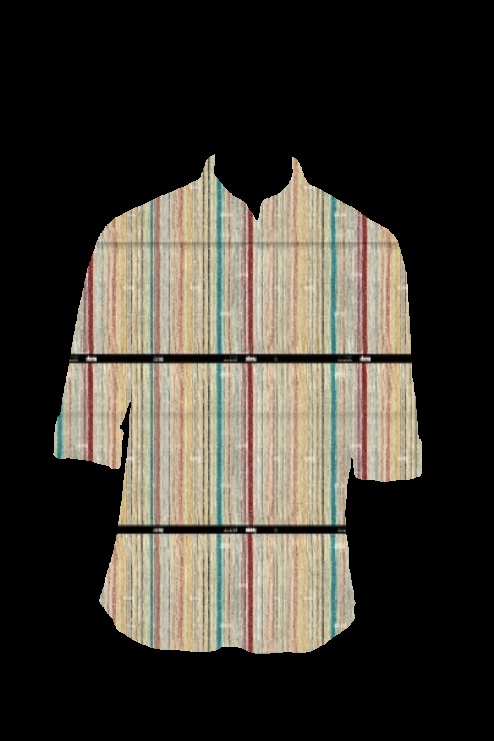
multi vintage record button up tee